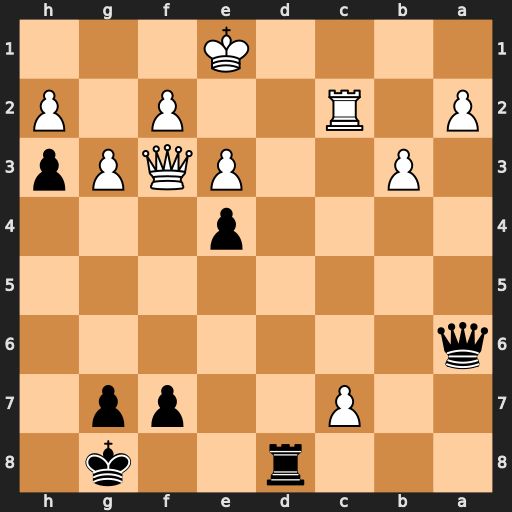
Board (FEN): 3r2k1/2P2pp1/q7/8/4p3/1P2PQPp/P1R2P1P/4K3
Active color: b
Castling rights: -
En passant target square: -
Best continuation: Qa5+ Kf1 exf3 cxd8=Q+ Qxd8